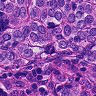
Metastatic tissue present: yes